Chest X-ray. View position: AP
Patient age: 15
Patient sex: M
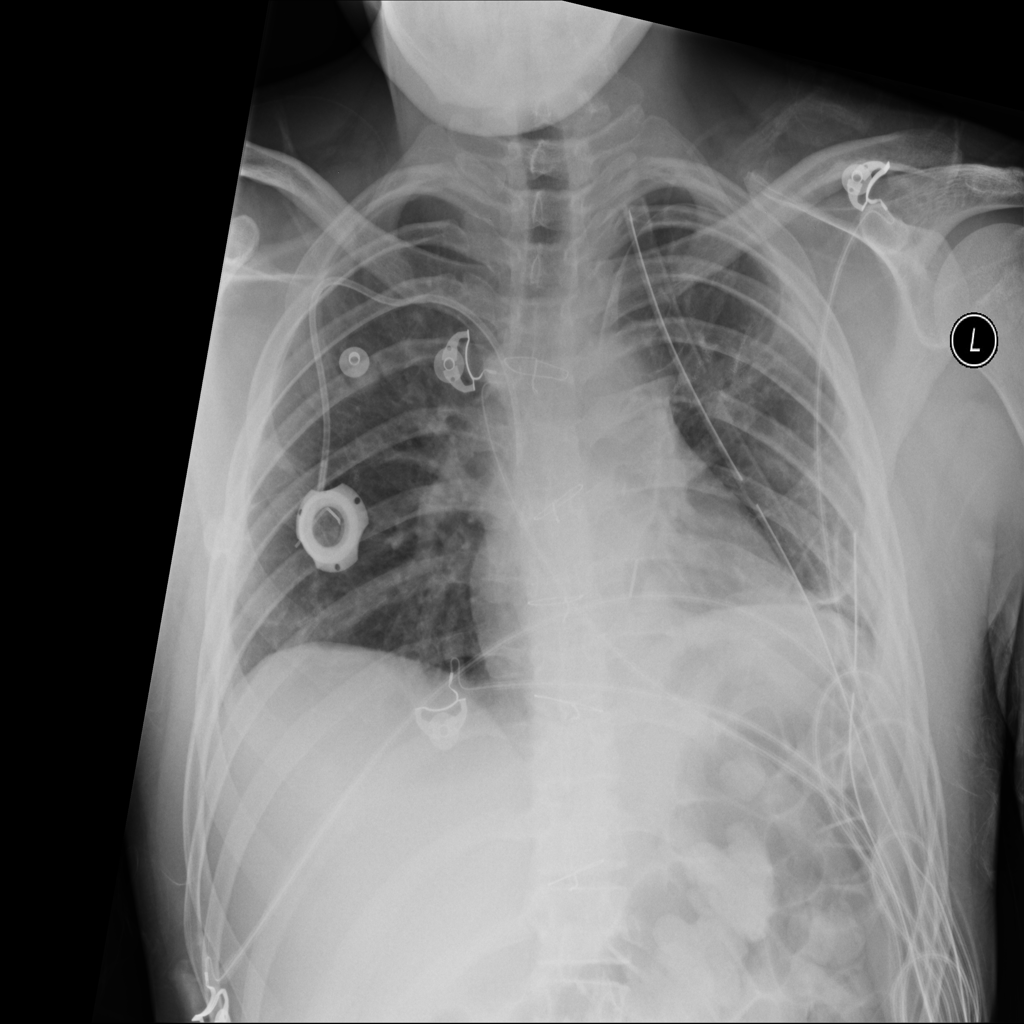
Finding: Pneumothorax